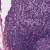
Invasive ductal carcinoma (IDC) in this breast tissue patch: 0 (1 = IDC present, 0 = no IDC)